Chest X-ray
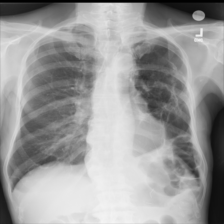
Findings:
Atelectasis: negative
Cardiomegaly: negative
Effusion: negative
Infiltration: negative
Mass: negative
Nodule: negative
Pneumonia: negative
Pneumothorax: negative
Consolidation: negative
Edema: negative
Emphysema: negative
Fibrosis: negative
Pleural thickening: negative
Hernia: negative